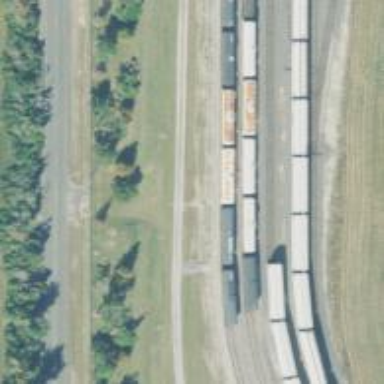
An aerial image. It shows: Rail spur service.